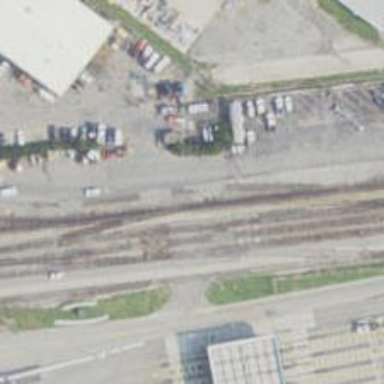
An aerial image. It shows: Railway yard used for servicing trains.